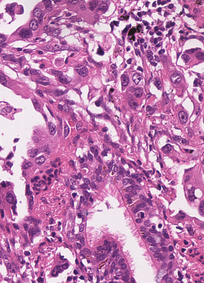
Tumor epithelial tissue: yes
Tumor-associated stroma tissue: yes
Normal tissue: no